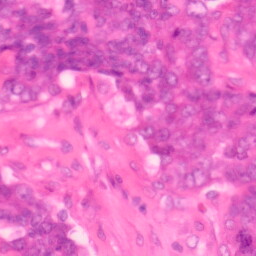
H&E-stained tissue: Colon